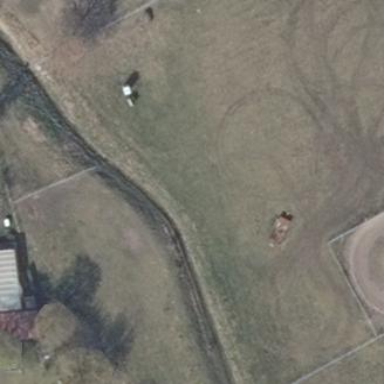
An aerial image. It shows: Farmyard area.